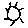
Label: sun